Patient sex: F
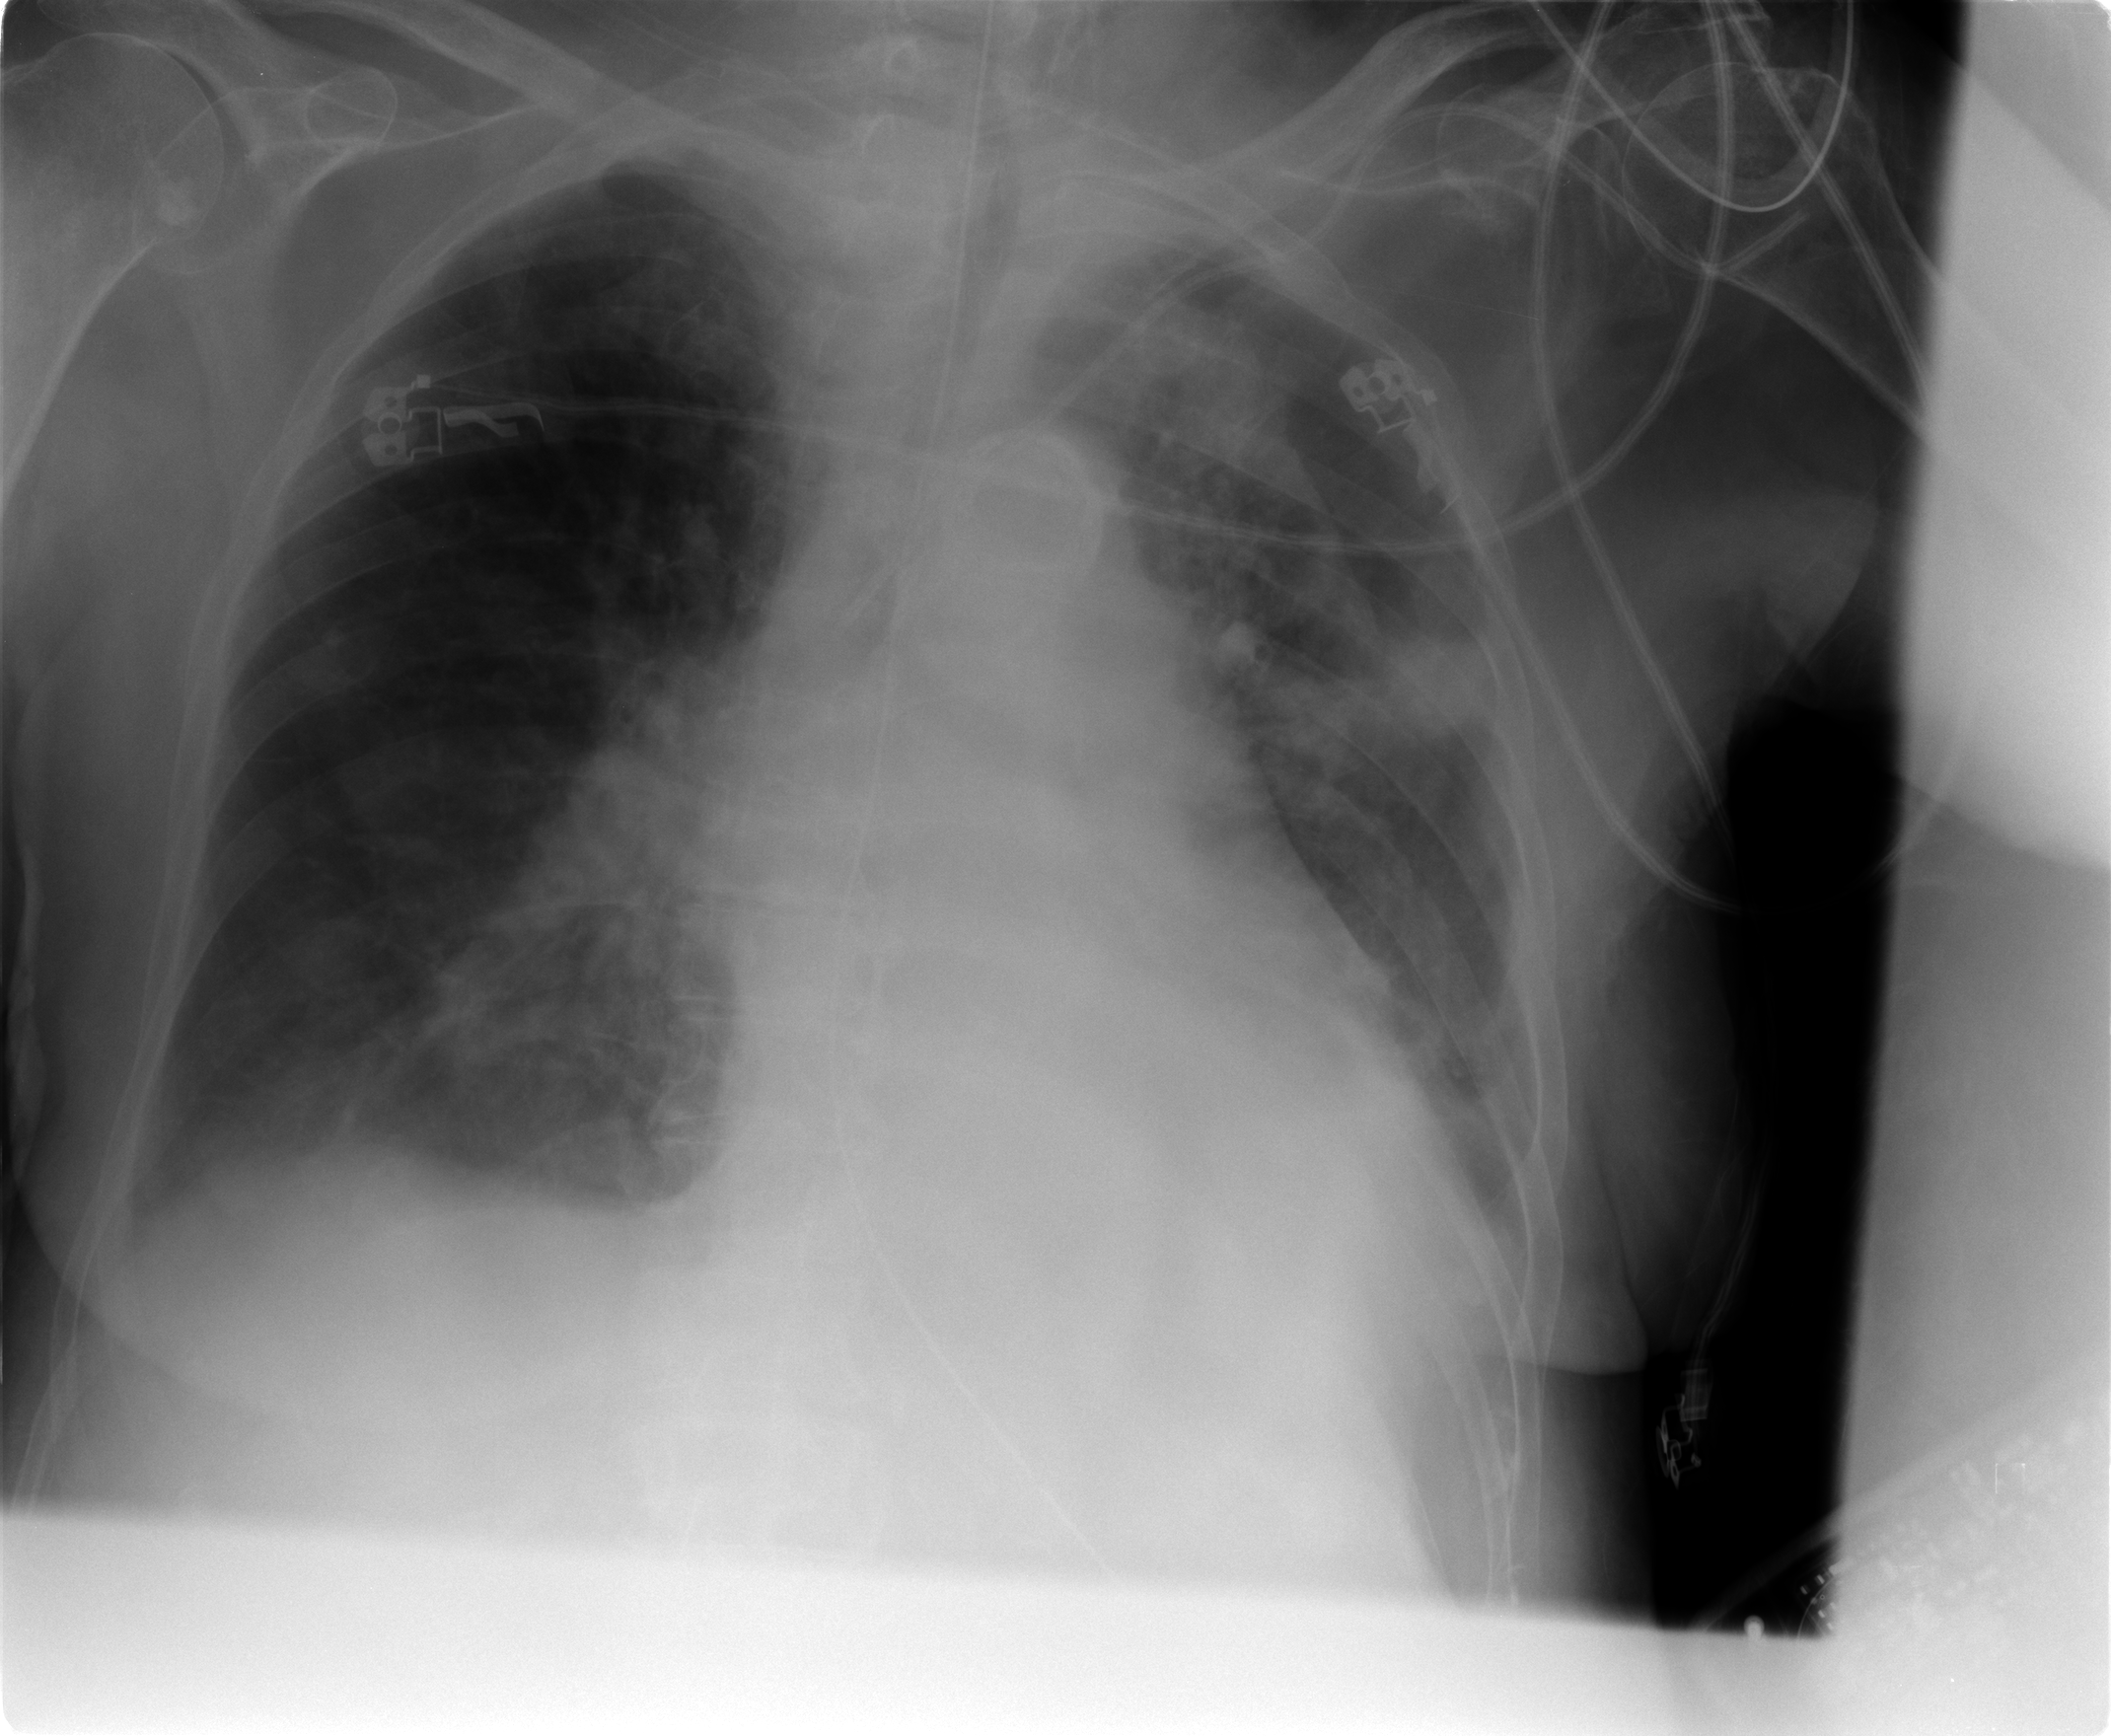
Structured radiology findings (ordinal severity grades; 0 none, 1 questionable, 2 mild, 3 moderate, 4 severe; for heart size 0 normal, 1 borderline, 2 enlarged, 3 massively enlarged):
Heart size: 2
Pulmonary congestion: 2
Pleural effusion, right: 0
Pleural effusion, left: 2
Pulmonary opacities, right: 0
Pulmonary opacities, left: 3
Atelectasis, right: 2
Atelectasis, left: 2